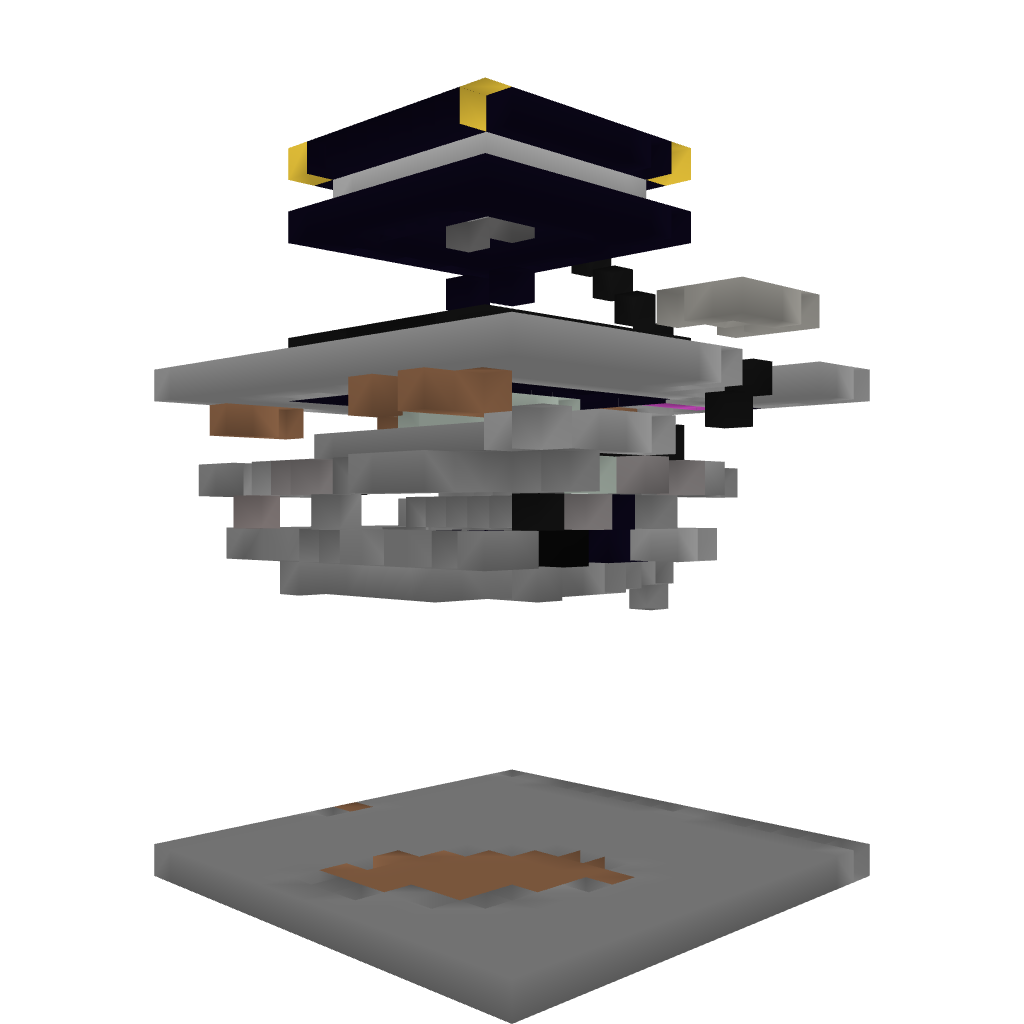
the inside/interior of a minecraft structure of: Automatic player cannon